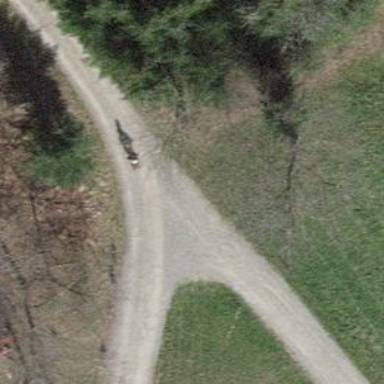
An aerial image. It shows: Compacted track with grade2 level.